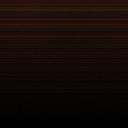
Screen state: off